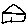
Label: house